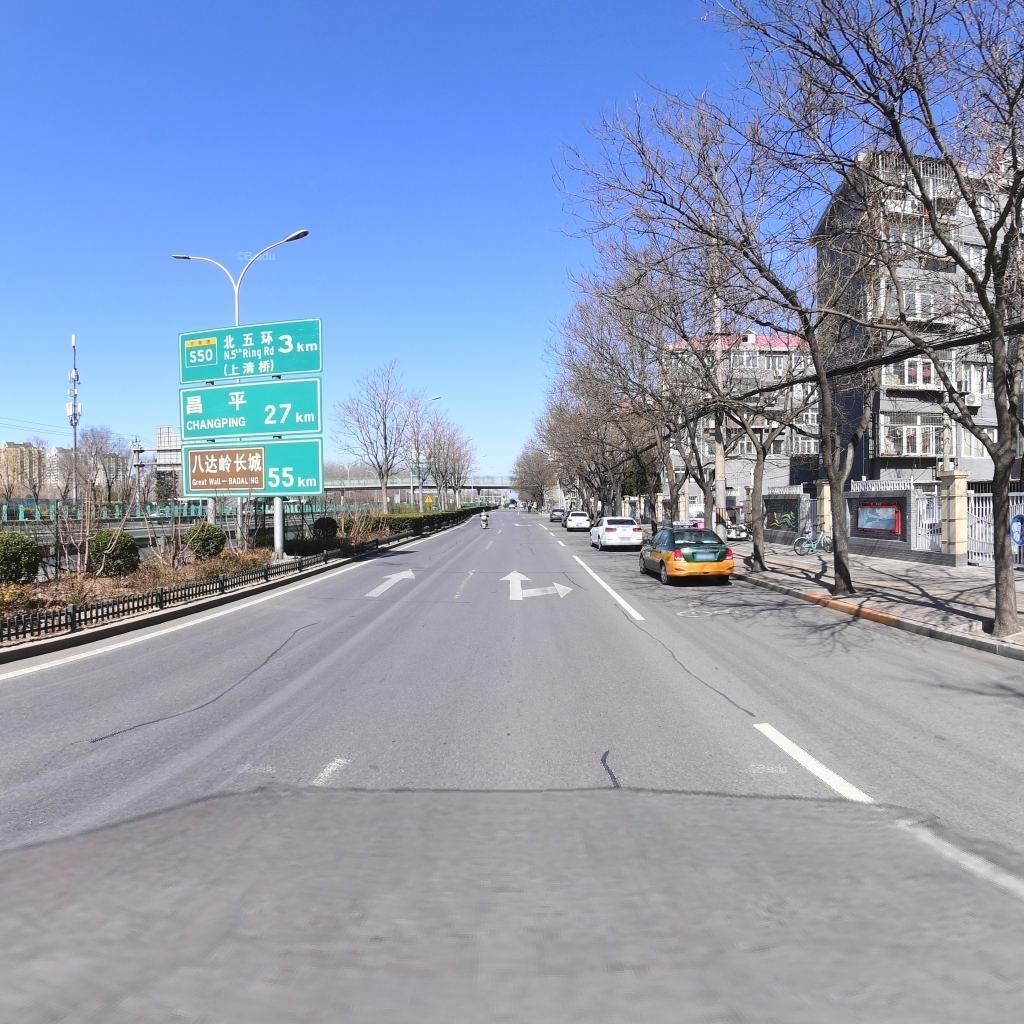
Region: Chaoyang
Road damage annotations: transverse crack, longitudinal patch, longitudinal patch, longitudinal patch, longitudinal patch